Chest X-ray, AP view. Patient: 54 years old, sex F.
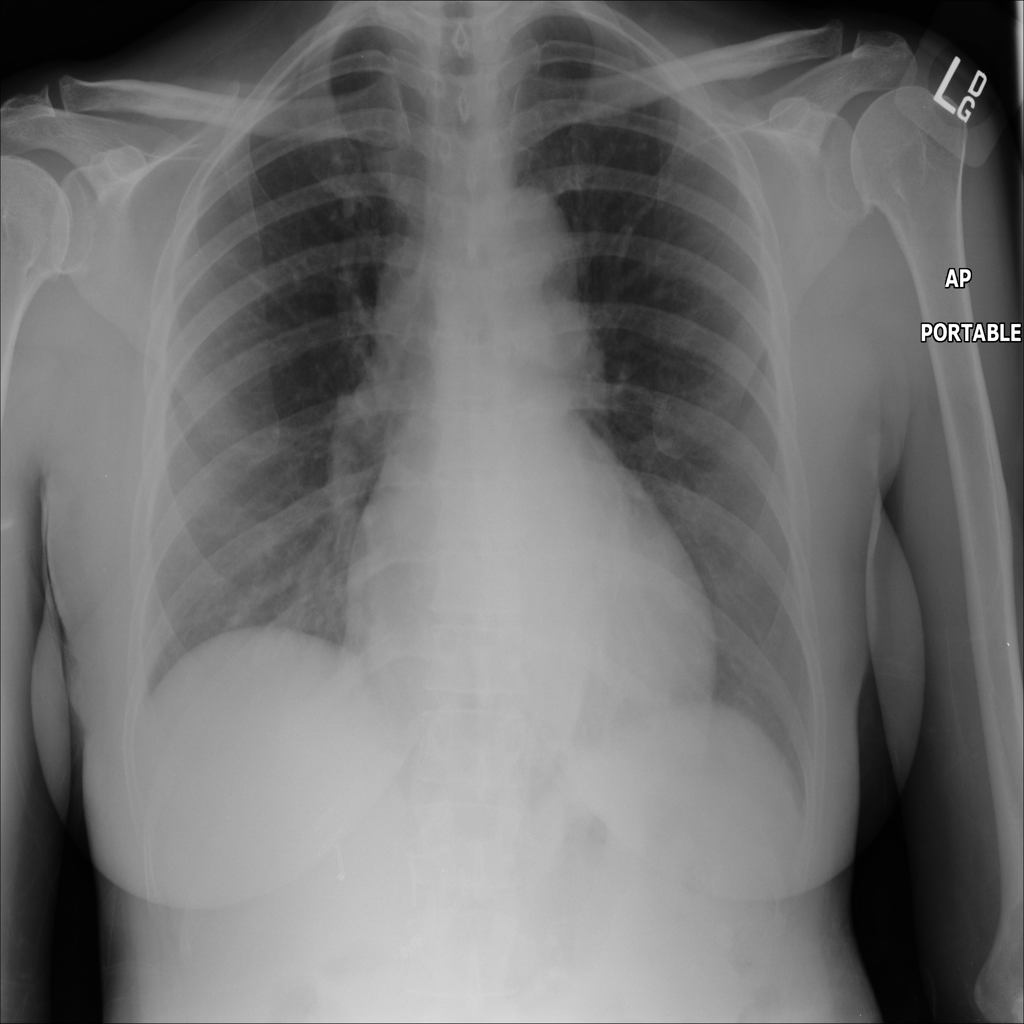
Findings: No Finding